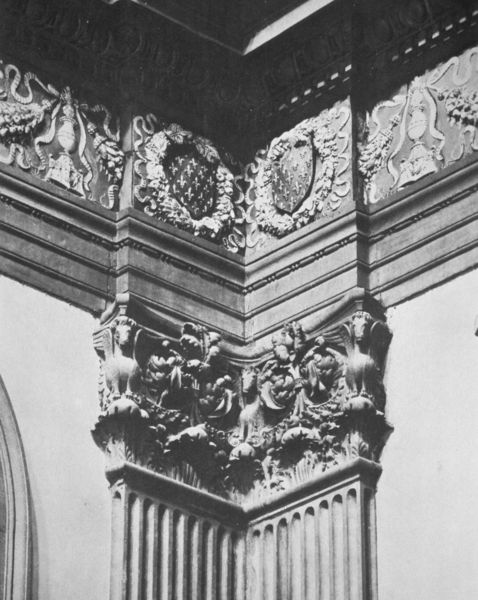
Titel: Santa Maria delle Carceri (Kapitell)
Künstler: Giuliano da Sangallo
Standort: Prato
Institution: Santa Maria delle Carceri
Schlagwörter: blätter, flügel, laub, ausschnitt, frankreich, pfeiler, profil, säule, säulen, zimmer, blüten, schloss, ornament, profile, wand, architektur, band, stein, kirche, interieur, decke, innen, blatt, kreis, pferd, rund, kannelierung, ranken, vase, relief, ecke, mauer, pilaster, französisch, bordüre, detail, symmetrie, floral, verzierung, stuck, foto, photographie, wände, schwarzweiss, lilie, architrav, kapitelle, kapitell, fragment, fries, wappen, sims, schnörkel, gesims, eiss, schwarzw, schwertlilie, griechisch, blattwerk, greif, kanneluren, löwe, lilien, bänder, korinthisch, kannelüren, chimäre, pfeifen, pegasus, dekorativ, kanellaber, kapitel, sphinx, gebälk, lisenen, akanthus, arkanthus, perlstab, korintisch, triglyphen, faszien, faszienarchitrav, lisene, kannellierung, sphingen, arkathus, medallions, verkröpft, sphinxen, leichter, kannellur, bourbonen, korinthisierend, kanelierung, soms, innenecke, kanneluten, kaneluten